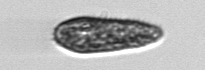
Label: Pseudochattonella_farcimen